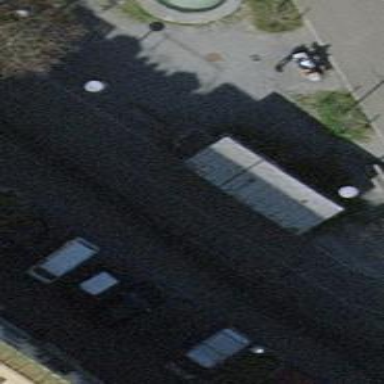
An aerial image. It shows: Flat-roofed service building.